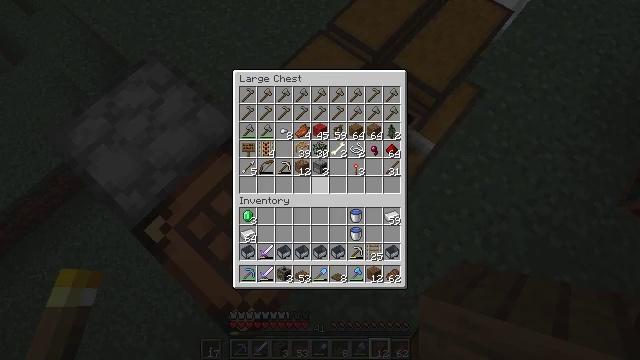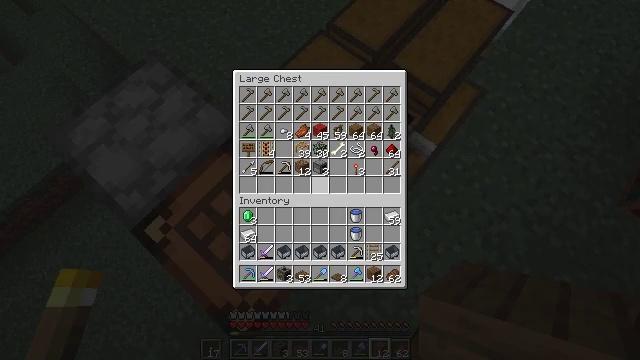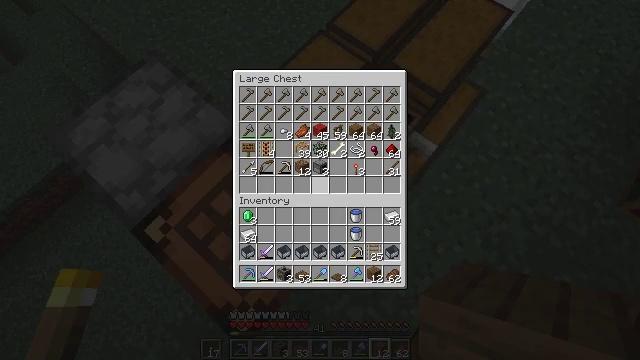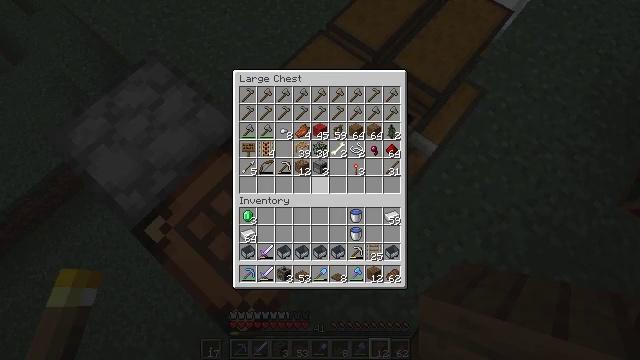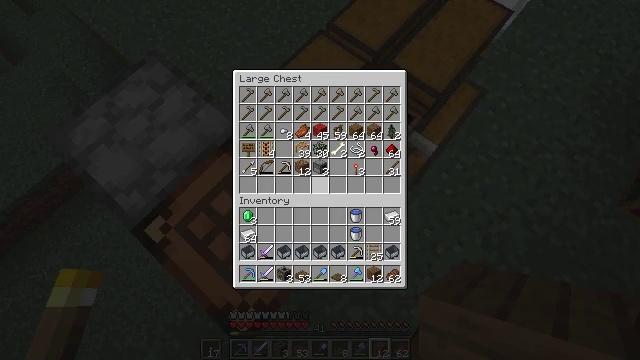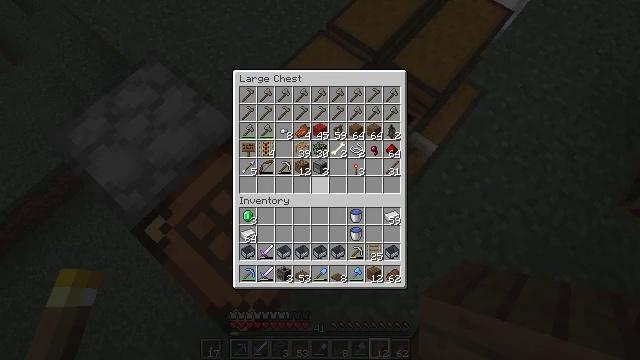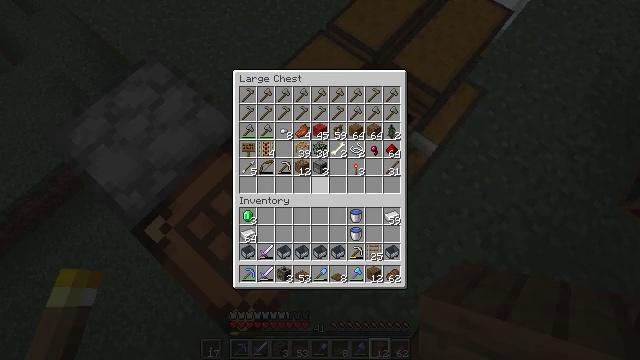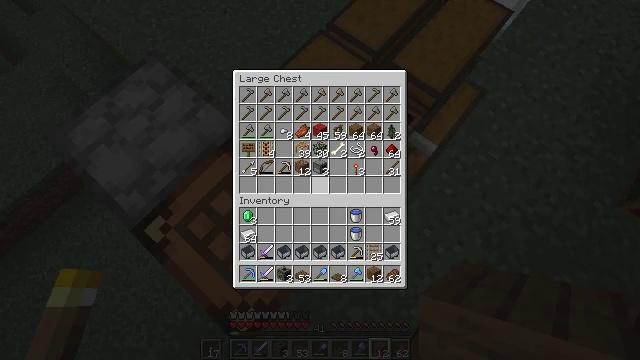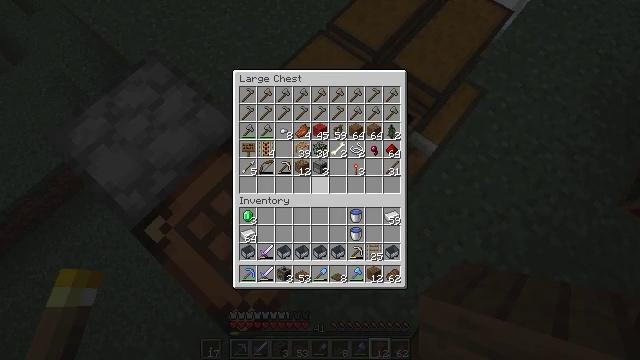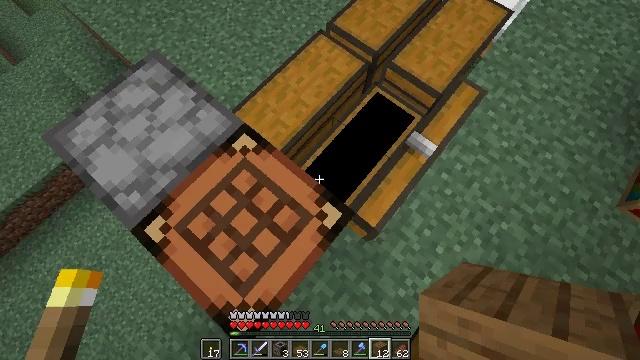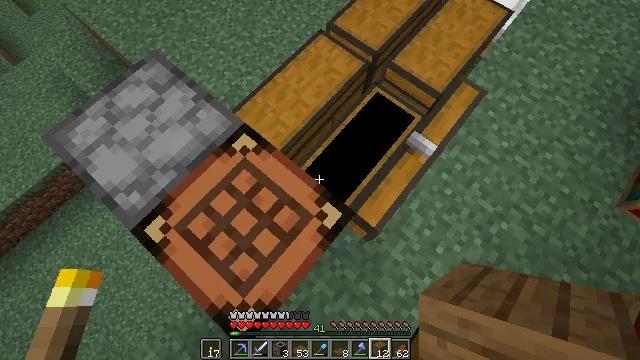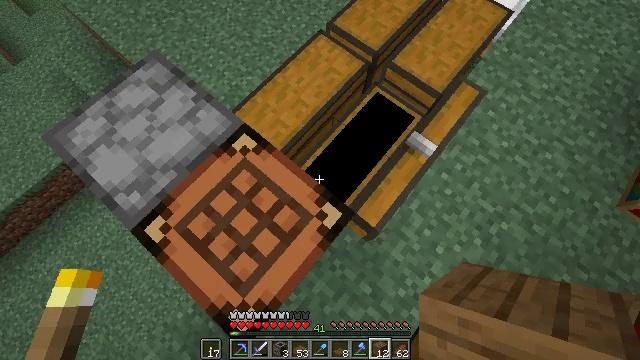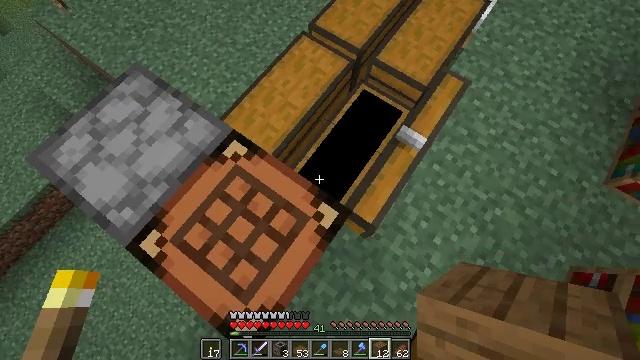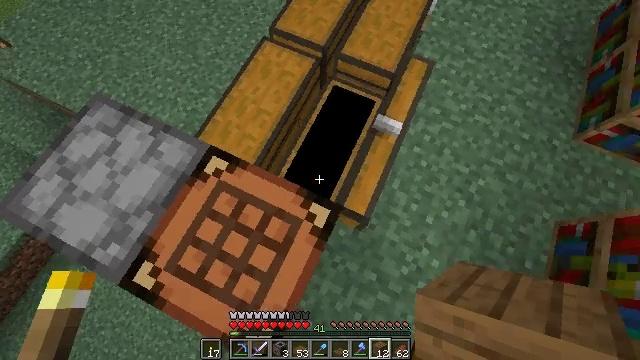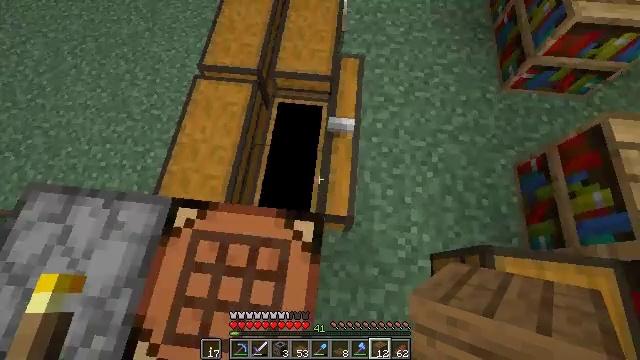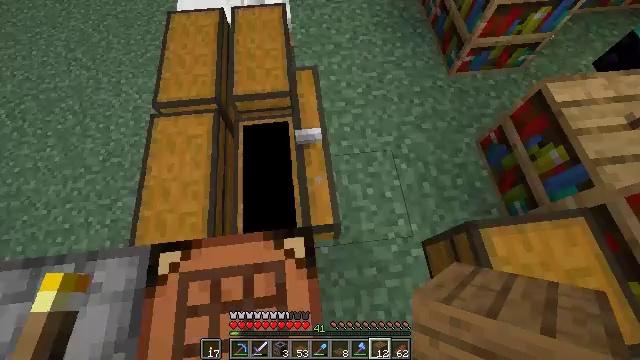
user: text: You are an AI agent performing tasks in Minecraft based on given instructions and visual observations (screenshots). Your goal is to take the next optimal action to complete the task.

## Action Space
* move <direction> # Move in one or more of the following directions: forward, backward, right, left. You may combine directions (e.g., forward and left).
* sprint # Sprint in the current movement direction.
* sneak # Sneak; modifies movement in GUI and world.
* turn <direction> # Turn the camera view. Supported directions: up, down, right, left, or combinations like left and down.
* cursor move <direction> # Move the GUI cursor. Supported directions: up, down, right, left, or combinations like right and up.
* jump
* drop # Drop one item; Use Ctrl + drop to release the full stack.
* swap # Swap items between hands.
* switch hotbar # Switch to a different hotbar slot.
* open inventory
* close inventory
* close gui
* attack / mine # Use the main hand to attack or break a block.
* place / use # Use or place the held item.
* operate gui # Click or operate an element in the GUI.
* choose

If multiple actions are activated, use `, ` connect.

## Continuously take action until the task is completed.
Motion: motion action
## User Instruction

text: Open a crafting table and make a rabbit stew.
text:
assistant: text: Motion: no_op
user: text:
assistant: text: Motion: no_op
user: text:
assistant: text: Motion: no_op
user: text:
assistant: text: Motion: no_op
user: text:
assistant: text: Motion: no_op
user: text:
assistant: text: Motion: no_op
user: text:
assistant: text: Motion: no_op
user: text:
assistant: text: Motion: no_op
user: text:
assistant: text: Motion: no_op
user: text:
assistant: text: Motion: close gui
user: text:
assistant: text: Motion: no_op
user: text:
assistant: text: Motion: turn right
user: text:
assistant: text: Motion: turn right
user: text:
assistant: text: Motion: turn right and up
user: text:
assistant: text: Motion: turn right and up
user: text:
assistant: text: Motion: turn right
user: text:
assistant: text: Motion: move forward, turn right
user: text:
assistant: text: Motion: move forward
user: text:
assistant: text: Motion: move forward
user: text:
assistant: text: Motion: move forward, turn right
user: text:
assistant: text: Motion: move forward and move right, turn left and up
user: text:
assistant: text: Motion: move forward and move right, turn left and up
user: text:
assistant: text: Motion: move forward and move right, turn left and up
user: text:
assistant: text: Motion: move forward and move right, turn left and up
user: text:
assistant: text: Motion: move forward and move right, turn left and up
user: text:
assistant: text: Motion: move forward, turn left and up
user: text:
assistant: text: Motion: move forward, turn left and up
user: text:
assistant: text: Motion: move forward, turn up
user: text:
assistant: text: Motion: move forward
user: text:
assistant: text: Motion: no_op